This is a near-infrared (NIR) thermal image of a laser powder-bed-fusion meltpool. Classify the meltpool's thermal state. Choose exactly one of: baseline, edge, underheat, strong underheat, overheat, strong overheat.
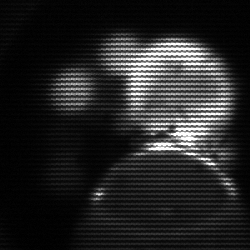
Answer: edge